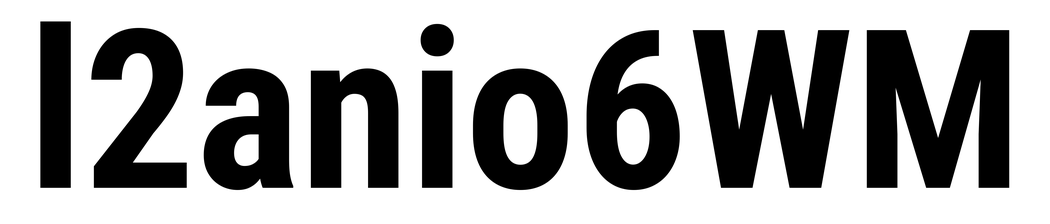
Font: Roboto_Condensed_Bold